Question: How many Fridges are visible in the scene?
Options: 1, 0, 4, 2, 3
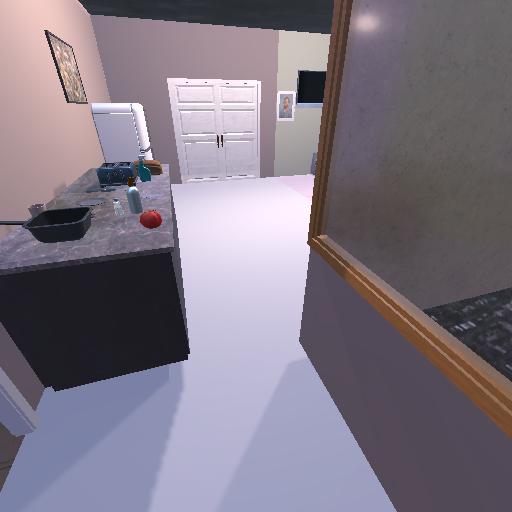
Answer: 1